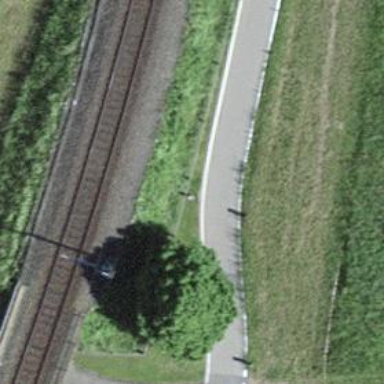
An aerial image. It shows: Bench for seating.